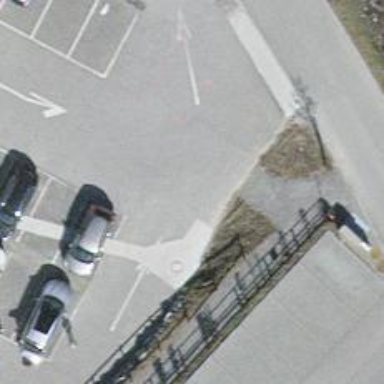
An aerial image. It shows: Parking aisle designated as service road.